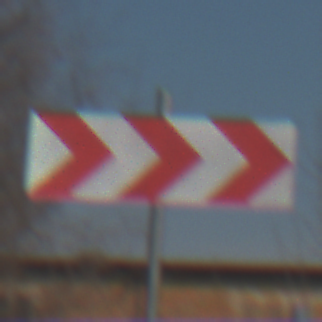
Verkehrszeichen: RichtungstafelnInKurvenGrossLinks
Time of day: MorningAfternoon
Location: Outdoor (Suburban)
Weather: PartlyCloudy
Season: NotSpecified
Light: Natural